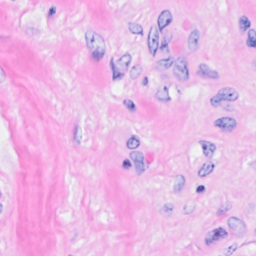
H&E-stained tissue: Breast